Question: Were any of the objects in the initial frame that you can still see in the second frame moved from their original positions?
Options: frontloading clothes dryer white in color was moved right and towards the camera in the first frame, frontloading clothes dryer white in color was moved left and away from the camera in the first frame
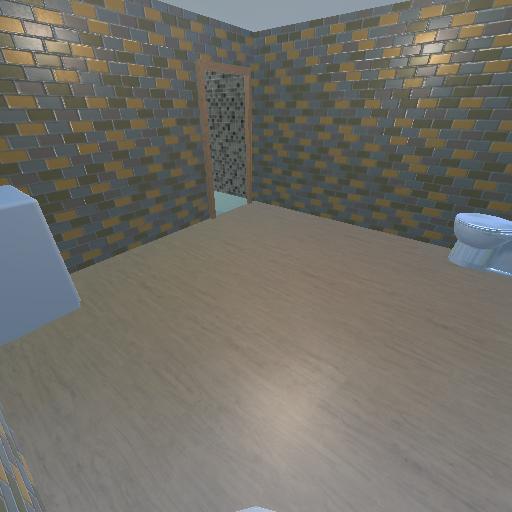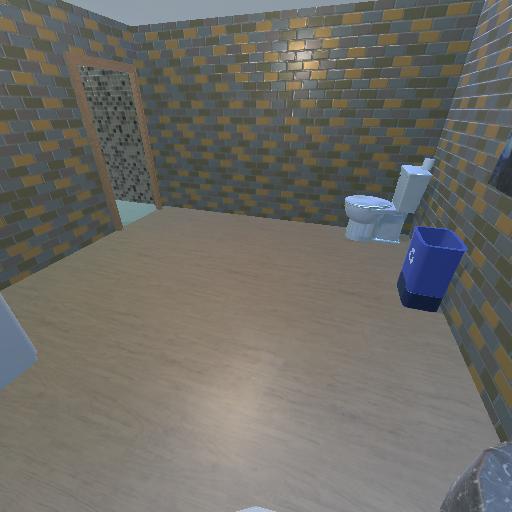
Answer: frontloading clothes dryer white in color was moved right and towards the camera in the first frame